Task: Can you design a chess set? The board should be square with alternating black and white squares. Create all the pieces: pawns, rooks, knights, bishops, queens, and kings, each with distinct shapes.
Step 2538:
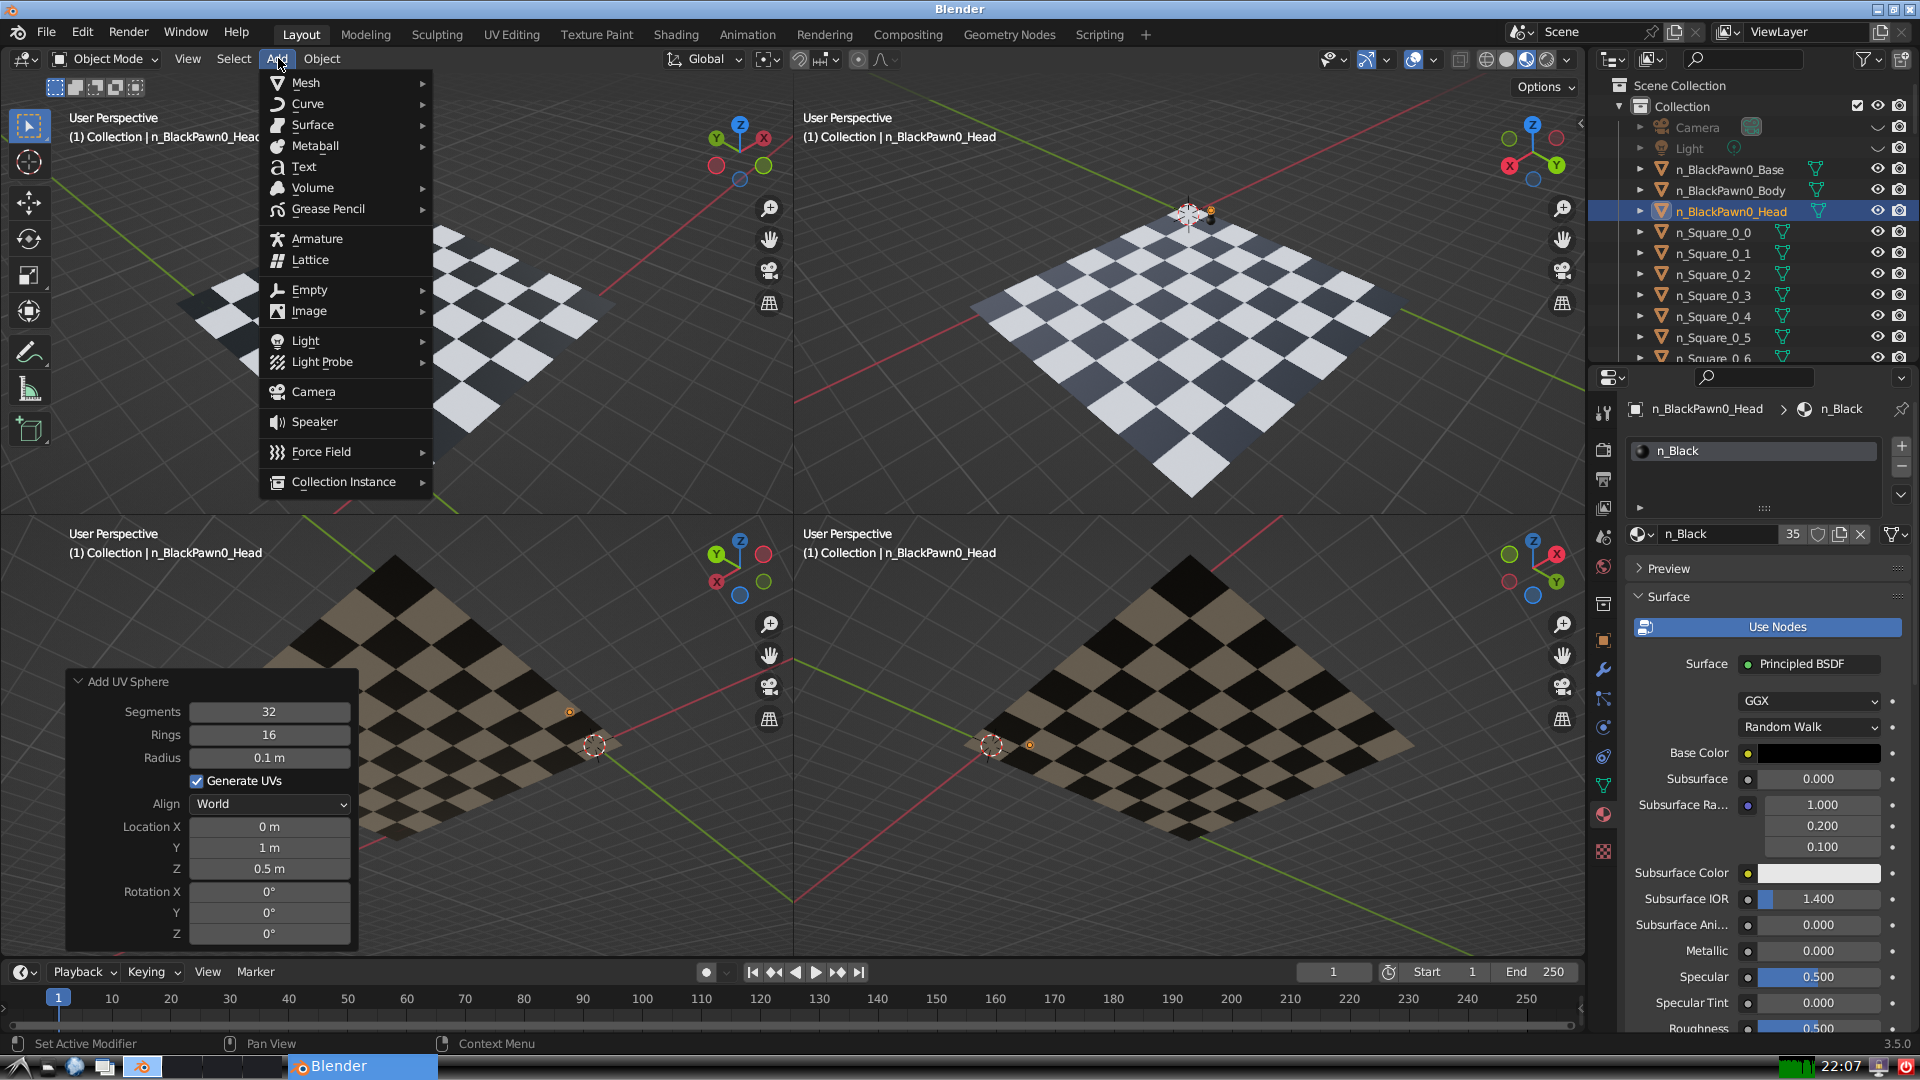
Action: {"mouse_move": [304, 82]}